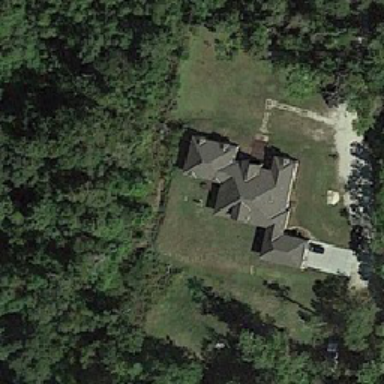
Grey house architecture on the ground .